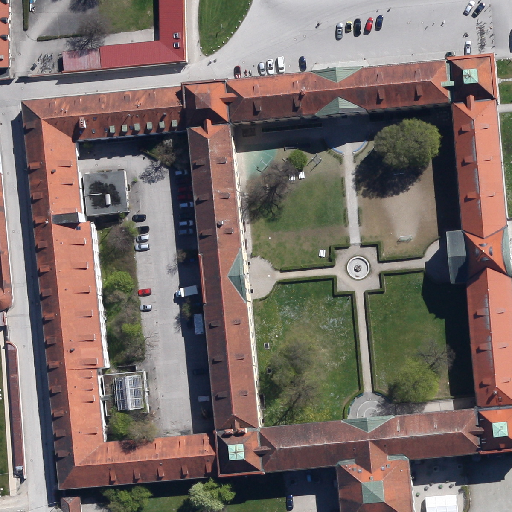
Referring expression: tree surrounded by building